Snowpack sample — Snodgrass Mountain, Crested Butte, Colorado (2/4/25, 12:06 PM MST)
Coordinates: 38.923, -106.968
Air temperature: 35 °F
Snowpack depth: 80 cm
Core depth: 30 cm
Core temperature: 35.6 °F
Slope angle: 14°, slope face: 78°
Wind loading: low
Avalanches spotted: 0
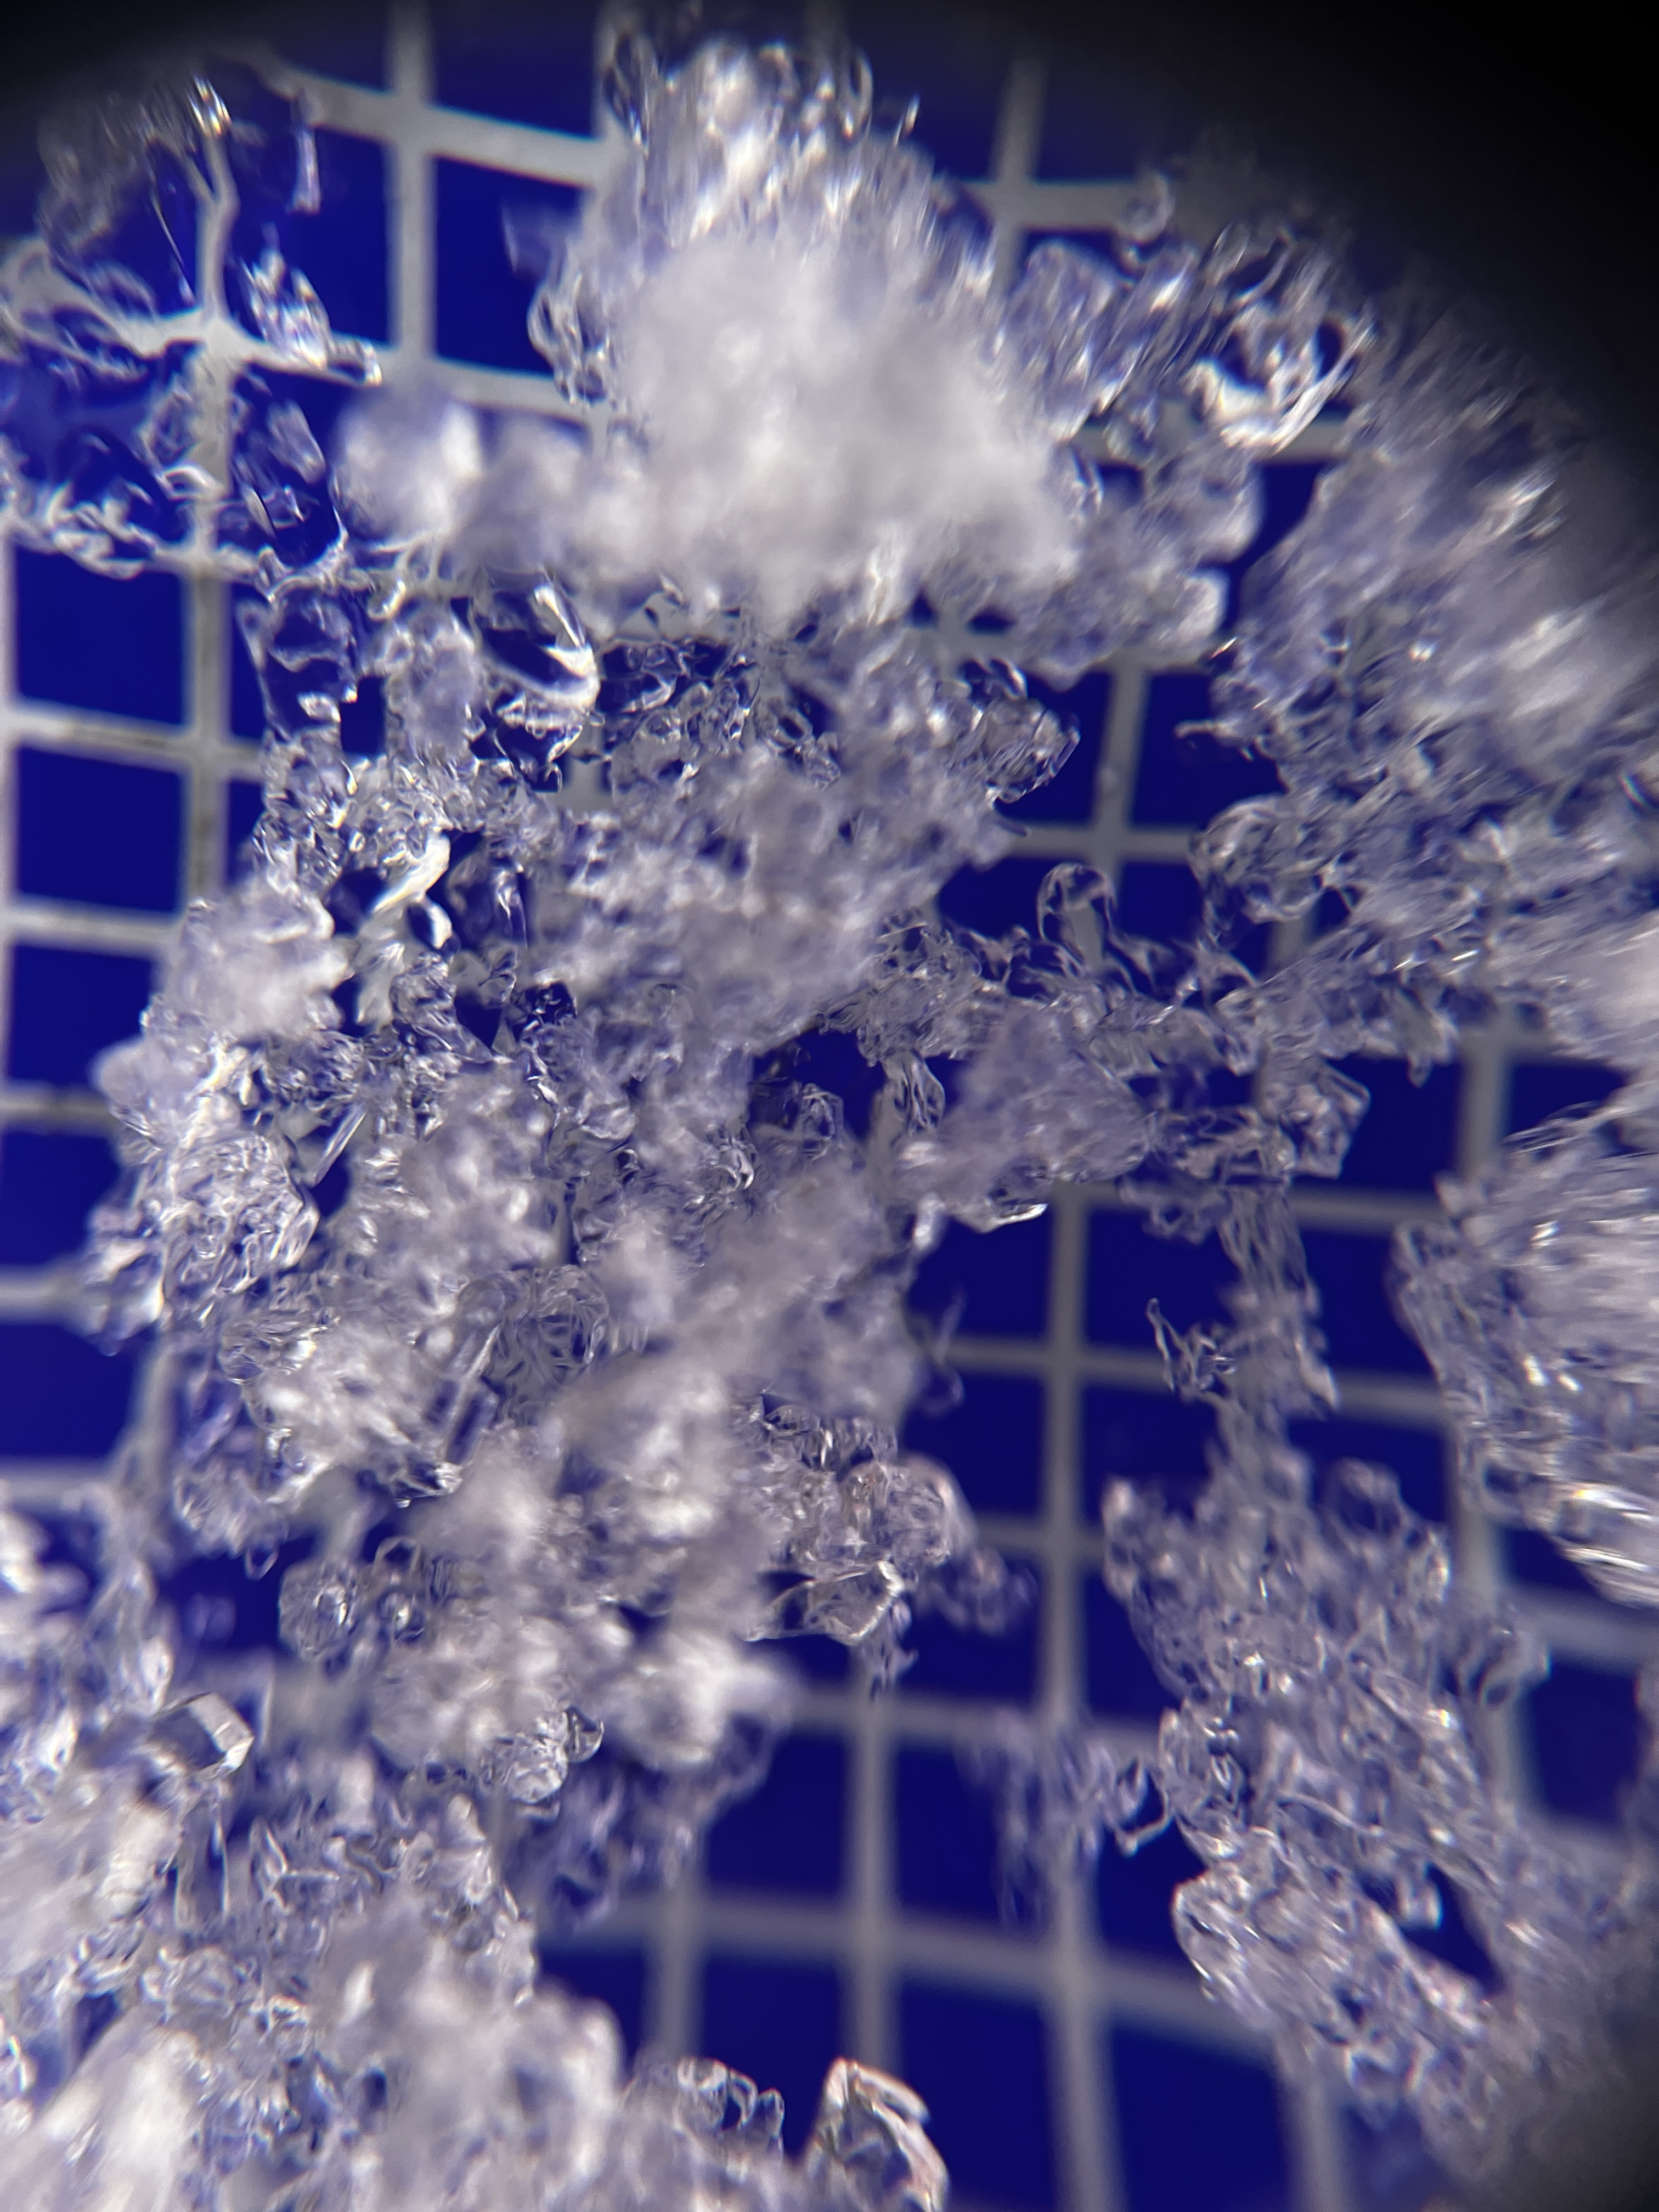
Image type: magnified_profile
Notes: No avalanches nearby, unusually warm weather for the last month reported by residents, Collected 25 yards from treeline